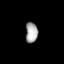
Tissue: lung
Cell type: Endothelial cells
Senescence score: 0.5639
Nuclear area (px): 241
Mean DAPI intensity: 168.967